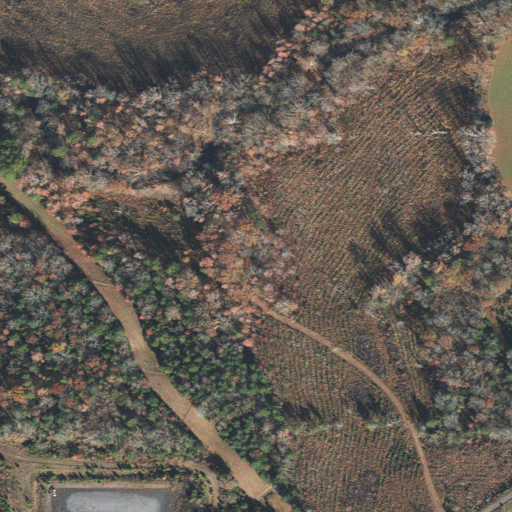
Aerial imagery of valley in Arkansas named Bennett Hollow containing deciduous forest, grassland, mixed forest, barren land, evergreen forest, shrub, pasture, and medium intensity development